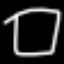
Label: square